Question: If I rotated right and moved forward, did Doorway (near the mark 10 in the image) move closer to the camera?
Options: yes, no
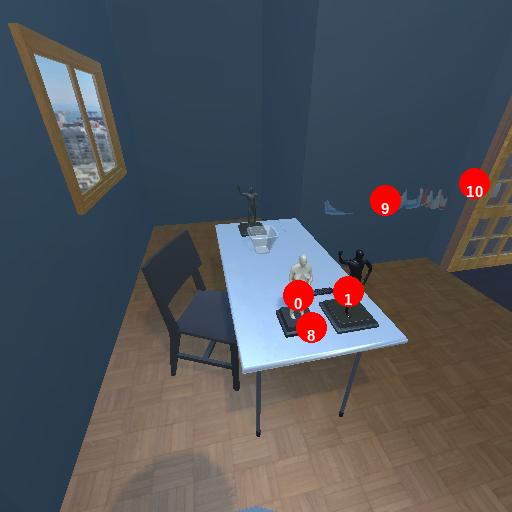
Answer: yes